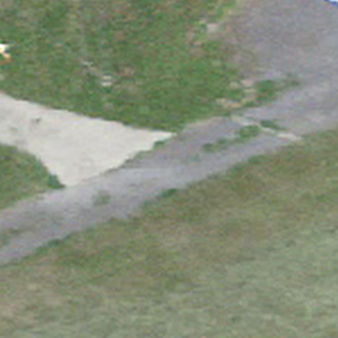
Label: other